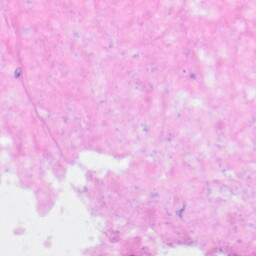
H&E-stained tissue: Kidney